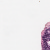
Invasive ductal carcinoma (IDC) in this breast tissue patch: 0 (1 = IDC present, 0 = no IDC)